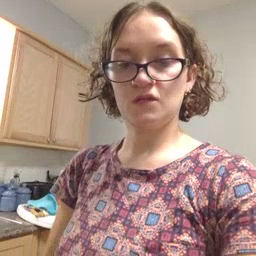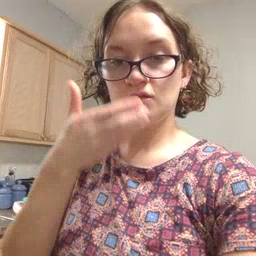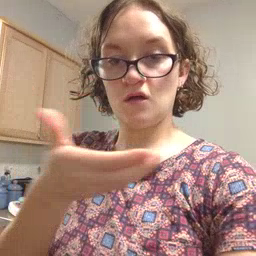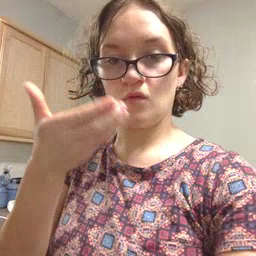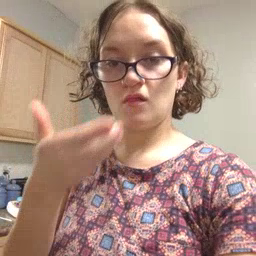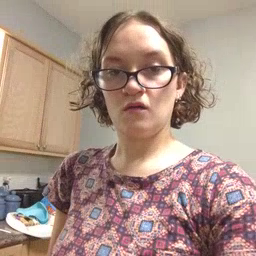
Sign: cereal